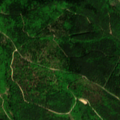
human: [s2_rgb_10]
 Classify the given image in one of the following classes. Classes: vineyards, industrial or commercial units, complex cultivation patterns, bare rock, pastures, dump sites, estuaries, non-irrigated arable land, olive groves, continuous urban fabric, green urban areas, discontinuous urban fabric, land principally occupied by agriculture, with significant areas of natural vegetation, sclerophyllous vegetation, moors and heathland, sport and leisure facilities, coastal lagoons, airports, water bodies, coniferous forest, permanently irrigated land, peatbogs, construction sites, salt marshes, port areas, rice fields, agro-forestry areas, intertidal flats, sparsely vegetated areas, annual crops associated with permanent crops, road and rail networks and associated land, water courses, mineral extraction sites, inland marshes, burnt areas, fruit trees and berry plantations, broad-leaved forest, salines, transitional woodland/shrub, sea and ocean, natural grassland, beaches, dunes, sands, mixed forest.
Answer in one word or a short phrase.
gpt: coniferous forest, mixed forest